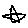
Label: star